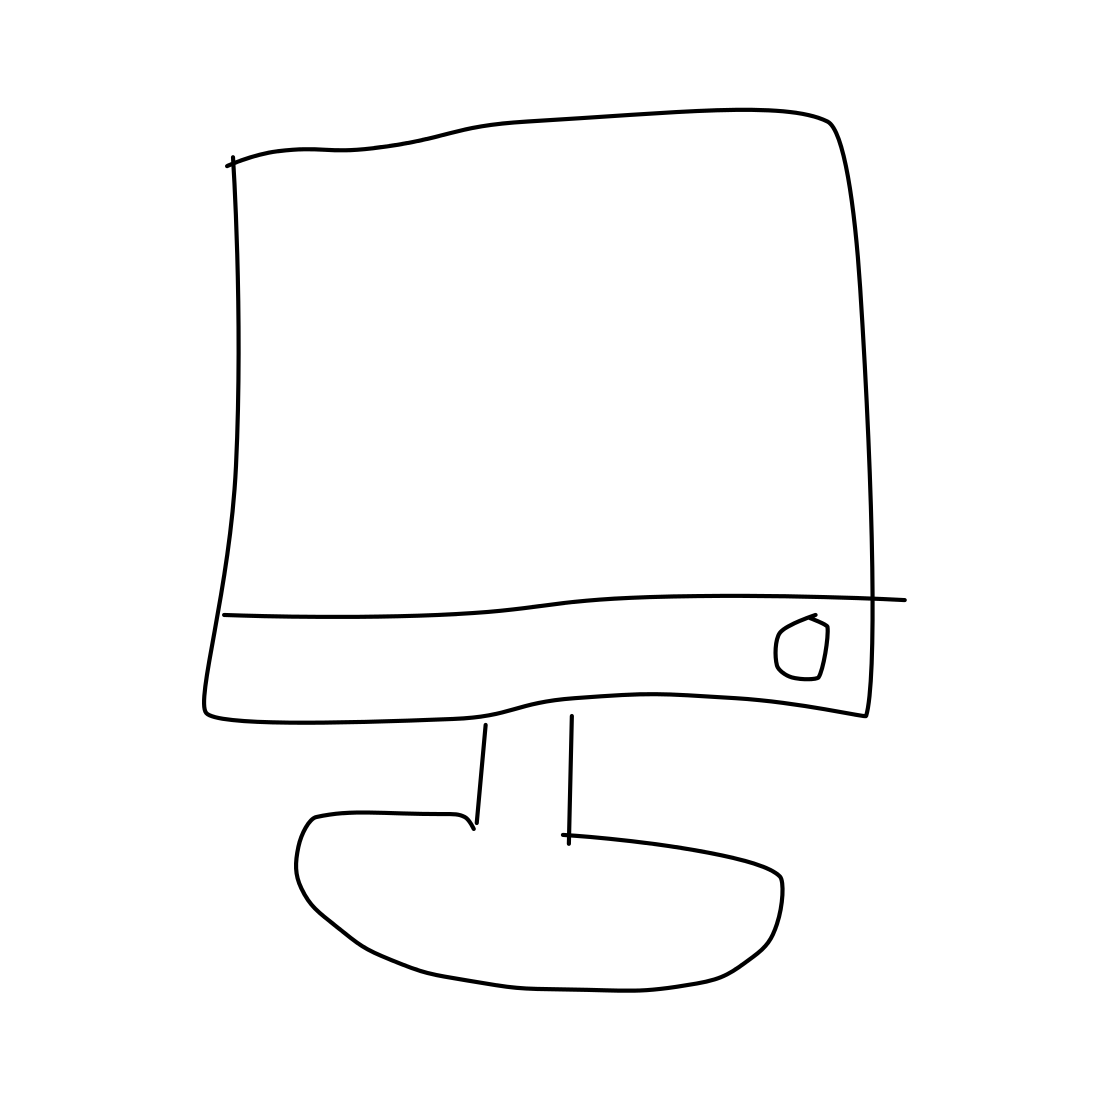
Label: computer monitor